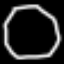
Label: octagon